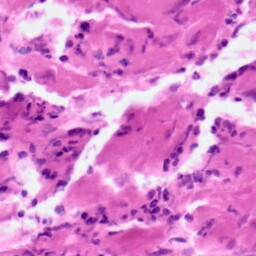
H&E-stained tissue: Pancreatic